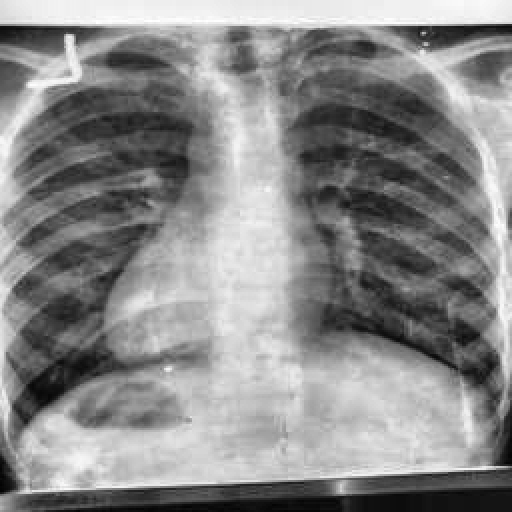
Finding: TUBERCULOSIS